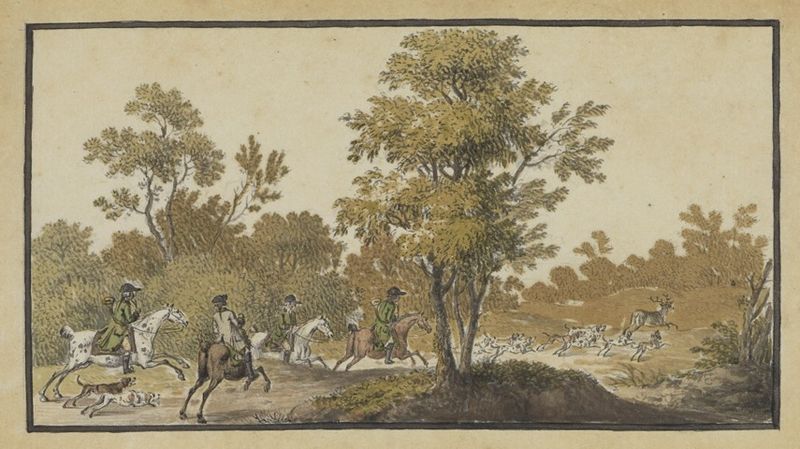
Künstler: Anonym (18. Jh. D)
Standort: Karlsruhe
Institution: Staatliche Kunsthalle Karlsruhe
Schlagwörter: baum, blätter, himmel, laub, schatten, aquarell, bäume, grün, landschaft, sand, äste, bewegung, braun, frankreich, hut, hüte, licht, straße, weiss, zeichnung, dalmatiner, gras, hund, hunde, tiere, weg, wiese, beige, jacke, kappe, rahmen, bild, horn, ast, erde, feld, natur, busch, büsche, gebüsch, pfad, sträucher, boden, mantel, adel, england, rokoko, vornehm, wald, pferd, pferde, reiter, ausritt, reiten, ritt, sattel, zügel, papier, laufen, grafik, graphik, rand, wild, sport, flucht, moos, lichtung, druck, stich, uniform, fliehen, rennen, koloriert, dreispitz, stiefel, jagd, schimmel, fuchs, gefleckt, hirsch, jäger, reh, rehe, springen, verfolgung, adelig, jagdgesellschaft, jagdhunde, treibjagd, hörner, hatz, meute, grünn, geweih, waldweg, rötel, jagen, galopp, trompete, trab, grafi, umgebung, hecheln, baume, topographie, fuchsjagd, herbstwald, rotwild, jagdhorn, dammwild, hetzjagd, gespielin, hundemeute, hetzen, parforce, ügel, hirschjagd, 18. jahrhundert, 1700, 1780, 1760, jegd, 1770, rieten, deer, bnaum, runiform, brauen pferde, vier reiter, hounds, hetzjagt